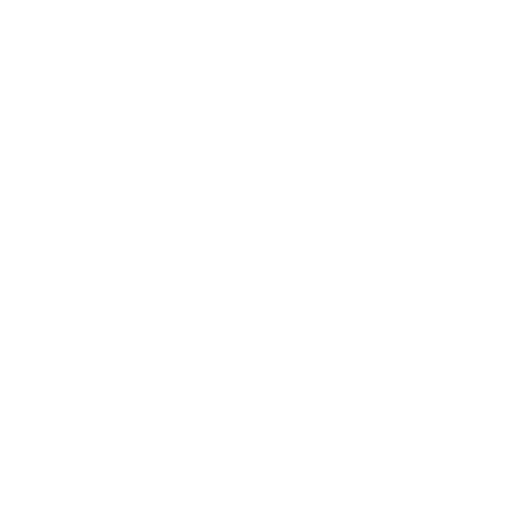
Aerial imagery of gap in New York named Scotch Bonnet Gap containing only open water